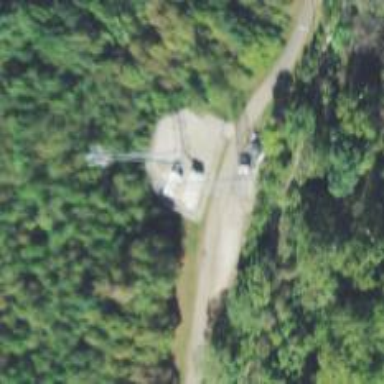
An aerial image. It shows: Mast structure.